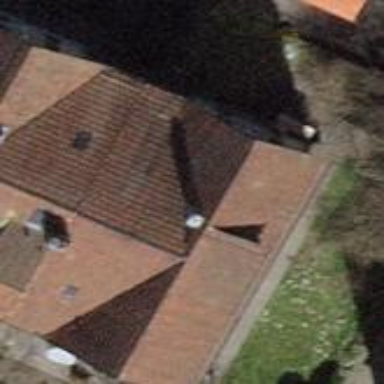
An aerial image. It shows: Building with apartments featuring tiled roof.